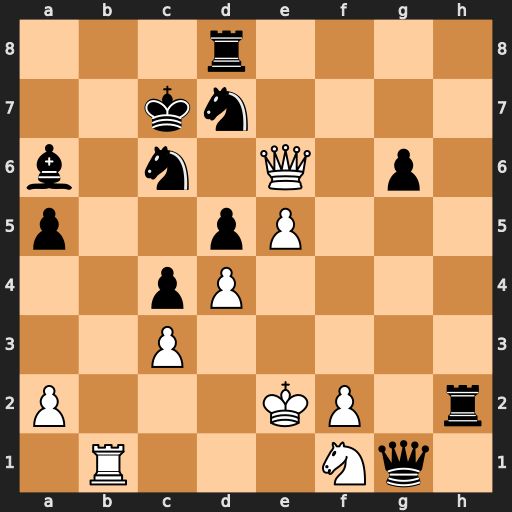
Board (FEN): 3r4/2kn4/b1n1Q1p1/p2pP3/2pP4/2P5/P3KP1r/1R3Nq1
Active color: w
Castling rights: -
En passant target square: -
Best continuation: Qd6+ Kc8 Qxc6#